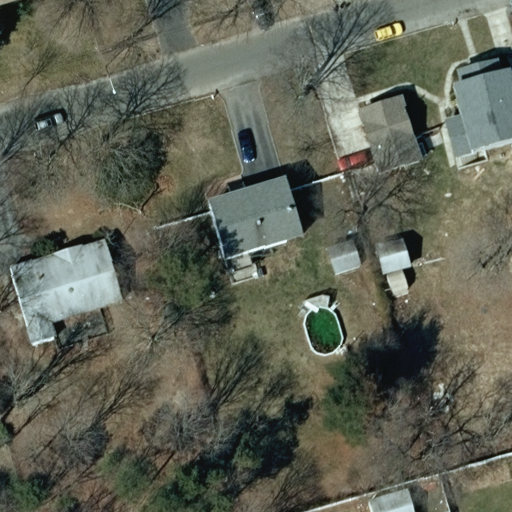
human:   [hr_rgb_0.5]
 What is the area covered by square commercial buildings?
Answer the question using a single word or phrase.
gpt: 0m2

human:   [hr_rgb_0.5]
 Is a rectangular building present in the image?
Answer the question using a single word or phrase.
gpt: yes

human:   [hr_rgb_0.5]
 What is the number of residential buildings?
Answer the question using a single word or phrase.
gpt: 4

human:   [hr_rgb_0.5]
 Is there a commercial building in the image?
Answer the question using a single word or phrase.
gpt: no

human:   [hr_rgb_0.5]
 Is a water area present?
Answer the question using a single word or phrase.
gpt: no

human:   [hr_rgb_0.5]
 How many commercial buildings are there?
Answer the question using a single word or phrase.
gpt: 0

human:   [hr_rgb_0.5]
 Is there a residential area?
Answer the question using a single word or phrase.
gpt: yes

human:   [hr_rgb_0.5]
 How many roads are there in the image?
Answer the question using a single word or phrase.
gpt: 1

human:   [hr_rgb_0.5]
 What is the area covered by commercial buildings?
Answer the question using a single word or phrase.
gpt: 0m2

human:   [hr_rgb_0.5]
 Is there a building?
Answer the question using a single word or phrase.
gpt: yes

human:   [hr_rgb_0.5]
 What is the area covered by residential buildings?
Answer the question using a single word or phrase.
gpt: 745m2

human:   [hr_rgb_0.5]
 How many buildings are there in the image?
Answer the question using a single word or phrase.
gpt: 7

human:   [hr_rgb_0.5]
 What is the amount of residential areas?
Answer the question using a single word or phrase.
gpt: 1

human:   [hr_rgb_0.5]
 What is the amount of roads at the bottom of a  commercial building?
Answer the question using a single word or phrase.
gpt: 0

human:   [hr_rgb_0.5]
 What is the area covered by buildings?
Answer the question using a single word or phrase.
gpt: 854m2

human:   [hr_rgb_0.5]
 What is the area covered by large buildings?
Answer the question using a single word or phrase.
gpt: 0m2

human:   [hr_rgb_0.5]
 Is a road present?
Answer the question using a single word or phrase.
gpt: yes

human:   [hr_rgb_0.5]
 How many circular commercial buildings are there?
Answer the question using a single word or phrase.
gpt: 0

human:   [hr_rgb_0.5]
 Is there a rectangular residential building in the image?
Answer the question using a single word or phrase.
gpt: yes

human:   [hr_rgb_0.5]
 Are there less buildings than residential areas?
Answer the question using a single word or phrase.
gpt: no

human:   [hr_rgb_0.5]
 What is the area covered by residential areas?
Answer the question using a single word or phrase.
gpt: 10621m2

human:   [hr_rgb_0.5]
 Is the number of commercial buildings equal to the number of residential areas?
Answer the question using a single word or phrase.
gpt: no

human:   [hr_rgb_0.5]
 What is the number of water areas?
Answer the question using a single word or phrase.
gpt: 0

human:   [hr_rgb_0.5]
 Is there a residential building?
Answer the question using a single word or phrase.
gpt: yes

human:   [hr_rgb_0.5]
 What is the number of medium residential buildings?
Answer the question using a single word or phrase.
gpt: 3

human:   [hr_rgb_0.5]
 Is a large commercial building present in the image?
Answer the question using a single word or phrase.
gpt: no

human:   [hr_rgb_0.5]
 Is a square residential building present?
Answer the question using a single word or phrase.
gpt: no

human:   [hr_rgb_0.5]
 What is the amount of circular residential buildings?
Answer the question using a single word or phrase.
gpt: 0

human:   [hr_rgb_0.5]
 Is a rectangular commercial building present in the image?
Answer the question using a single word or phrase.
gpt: no

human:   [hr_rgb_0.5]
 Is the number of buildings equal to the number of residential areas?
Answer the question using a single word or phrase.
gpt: no

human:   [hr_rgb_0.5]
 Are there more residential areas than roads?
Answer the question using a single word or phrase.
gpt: no

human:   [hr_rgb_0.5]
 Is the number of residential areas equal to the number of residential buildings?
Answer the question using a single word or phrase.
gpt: no

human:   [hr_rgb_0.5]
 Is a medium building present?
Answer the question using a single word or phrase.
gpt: yes

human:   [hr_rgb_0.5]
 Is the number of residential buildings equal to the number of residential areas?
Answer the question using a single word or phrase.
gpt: no

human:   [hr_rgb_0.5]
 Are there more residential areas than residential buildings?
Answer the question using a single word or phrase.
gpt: no

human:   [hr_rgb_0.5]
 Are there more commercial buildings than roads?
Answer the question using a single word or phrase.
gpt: no

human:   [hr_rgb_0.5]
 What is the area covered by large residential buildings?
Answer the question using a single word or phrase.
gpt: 0m2

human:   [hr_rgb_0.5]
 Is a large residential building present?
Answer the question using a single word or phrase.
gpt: no

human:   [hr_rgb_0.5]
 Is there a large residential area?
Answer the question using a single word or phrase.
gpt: yes

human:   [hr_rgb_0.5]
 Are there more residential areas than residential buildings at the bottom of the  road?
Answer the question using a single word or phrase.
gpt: no

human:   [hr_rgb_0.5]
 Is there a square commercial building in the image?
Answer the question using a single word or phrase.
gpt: no

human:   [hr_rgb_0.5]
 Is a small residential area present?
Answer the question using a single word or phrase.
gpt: no

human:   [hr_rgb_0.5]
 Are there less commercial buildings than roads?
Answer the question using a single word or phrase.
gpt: yes

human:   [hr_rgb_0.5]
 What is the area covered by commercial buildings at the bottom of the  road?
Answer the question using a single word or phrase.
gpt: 0m2

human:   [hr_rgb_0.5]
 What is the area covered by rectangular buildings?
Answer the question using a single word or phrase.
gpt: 245m2

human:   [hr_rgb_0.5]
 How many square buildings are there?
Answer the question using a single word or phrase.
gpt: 0

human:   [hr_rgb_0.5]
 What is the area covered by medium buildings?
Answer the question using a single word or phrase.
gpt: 733m2

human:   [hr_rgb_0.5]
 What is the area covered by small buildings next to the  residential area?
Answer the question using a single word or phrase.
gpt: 121m2

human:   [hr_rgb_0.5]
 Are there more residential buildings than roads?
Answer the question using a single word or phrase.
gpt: yes

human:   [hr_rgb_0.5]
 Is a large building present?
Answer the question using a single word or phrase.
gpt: no

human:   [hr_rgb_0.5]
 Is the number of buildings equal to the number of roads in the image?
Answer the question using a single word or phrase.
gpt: no

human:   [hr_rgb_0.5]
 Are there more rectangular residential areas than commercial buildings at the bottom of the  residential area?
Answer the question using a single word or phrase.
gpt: yes

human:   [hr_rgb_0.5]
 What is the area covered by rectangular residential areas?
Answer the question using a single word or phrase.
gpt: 10621m2

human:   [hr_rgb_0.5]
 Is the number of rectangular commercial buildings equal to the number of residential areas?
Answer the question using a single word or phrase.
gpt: no

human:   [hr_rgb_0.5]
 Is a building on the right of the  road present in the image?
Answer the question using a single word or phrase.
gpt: yes

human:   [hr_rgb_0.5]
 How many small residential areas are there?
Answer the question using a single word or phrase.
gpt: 0

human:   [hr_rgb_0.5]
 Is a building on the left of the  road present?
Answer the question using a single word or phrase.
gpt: yes

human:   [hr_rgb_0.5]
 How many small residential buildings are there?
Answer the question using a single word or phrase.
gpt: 1

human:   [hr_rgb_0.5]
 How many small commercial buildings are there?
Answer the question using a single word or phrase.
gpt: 0

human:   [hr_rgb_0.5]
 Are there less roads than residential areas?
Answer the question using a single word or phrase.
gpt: no

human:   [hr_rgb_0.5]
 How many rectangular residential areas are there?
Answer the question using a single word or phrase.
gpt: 1

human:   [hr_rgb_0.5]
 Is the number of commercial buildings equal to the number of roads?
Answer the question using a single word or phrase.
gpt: no

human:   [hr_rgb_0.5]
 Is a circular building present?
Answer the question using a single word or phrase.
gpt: no

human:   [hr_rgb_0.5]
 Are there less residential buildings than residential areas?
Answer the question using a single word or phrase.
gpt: no